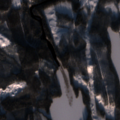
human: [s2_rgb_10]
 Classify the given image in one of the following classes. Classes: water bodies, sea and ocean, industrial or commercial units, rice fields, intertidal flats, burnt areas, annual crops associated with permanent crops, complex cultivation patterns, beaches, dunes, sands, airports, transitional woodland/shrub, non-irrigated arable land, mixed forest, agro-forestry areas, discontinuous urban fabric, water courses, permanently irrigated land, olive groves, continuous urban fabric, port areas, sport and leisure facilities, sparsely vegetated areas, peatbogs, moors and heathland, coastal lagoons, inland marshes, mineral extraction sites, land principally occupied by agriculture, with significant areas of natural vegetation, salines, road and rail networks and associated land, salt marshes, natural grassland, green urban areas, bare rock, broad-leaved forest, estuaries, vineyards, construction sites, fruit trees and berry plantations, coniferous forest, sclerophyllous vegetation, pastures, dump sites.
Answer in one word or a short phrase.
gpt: broad-leaved forest, coniferous forest, mixed forest, water bodies